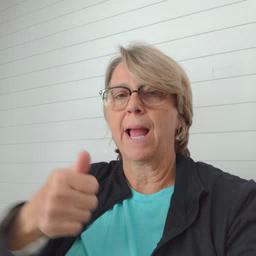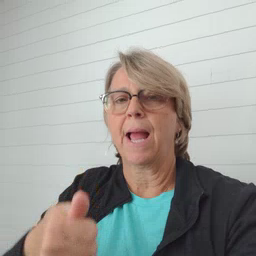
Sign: beside